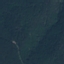
Land use / land cover class: Forest